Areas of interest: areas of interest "Sport and cultural"
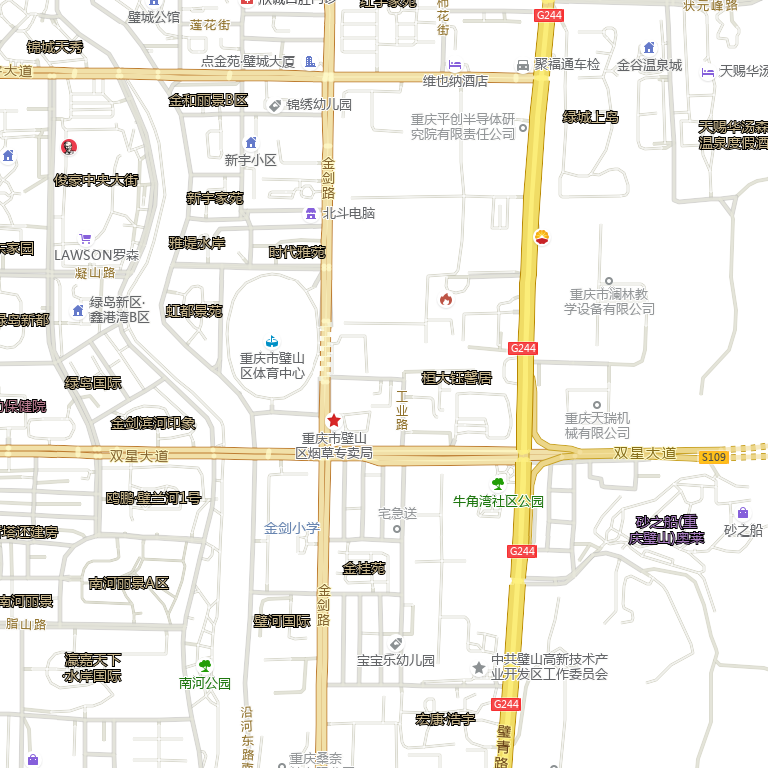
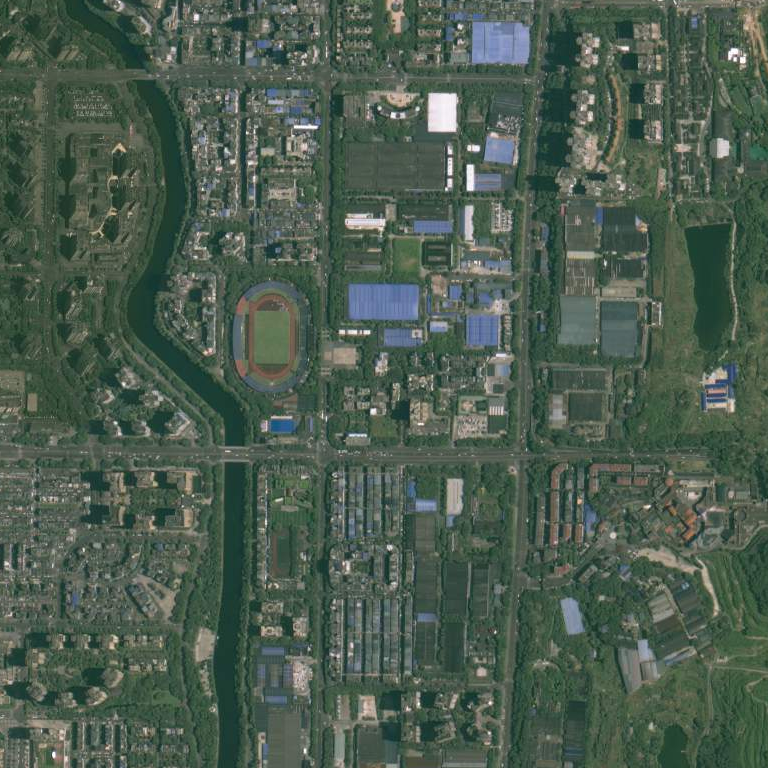